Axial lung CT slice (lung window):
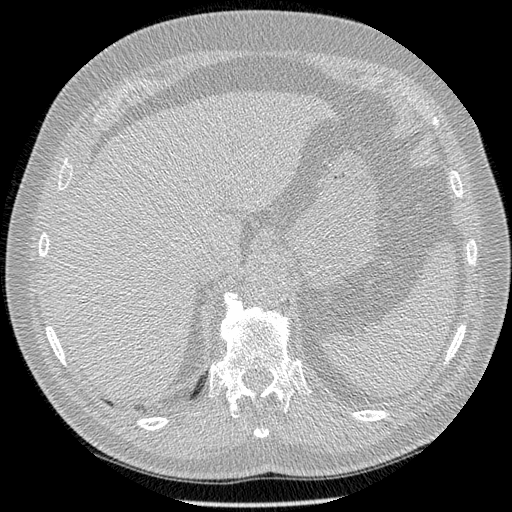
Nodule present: no